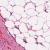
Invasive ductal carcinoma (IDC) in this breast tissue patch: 0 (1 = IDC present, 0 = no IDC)